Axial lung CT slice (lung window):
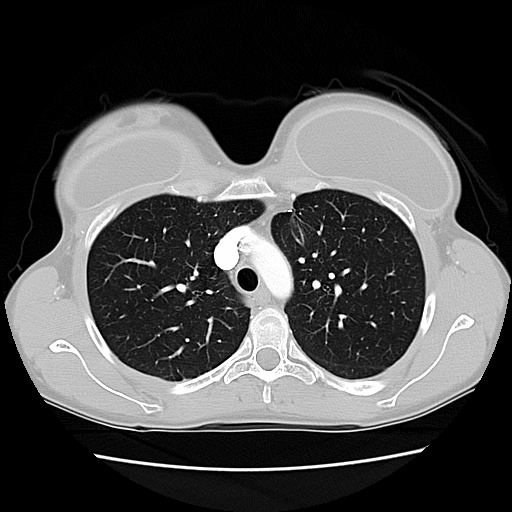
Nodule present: no